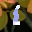
Label: 1